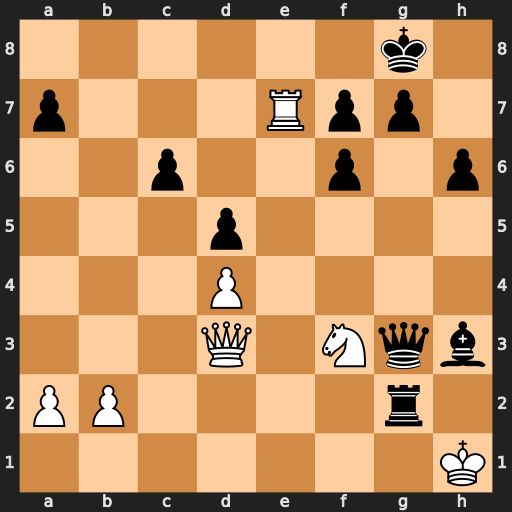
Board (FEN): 6k1/p3Rpp1/2p2p1p/3p4/3P4/3Q1Nqb/PP4r1/7K
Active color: w
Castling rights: -
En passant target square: -
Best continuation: Re8#